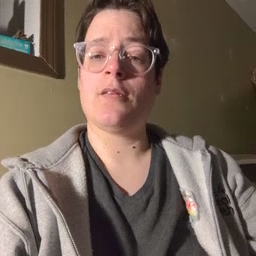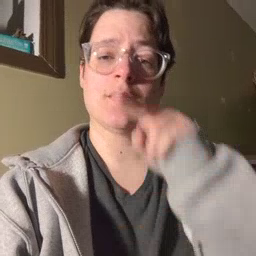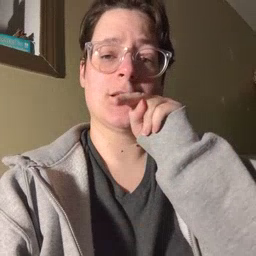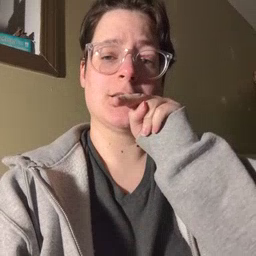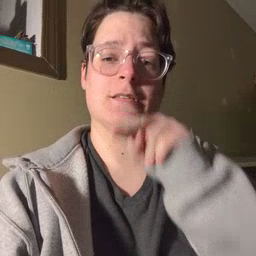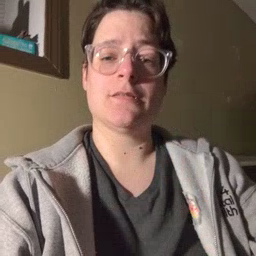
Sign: tongue